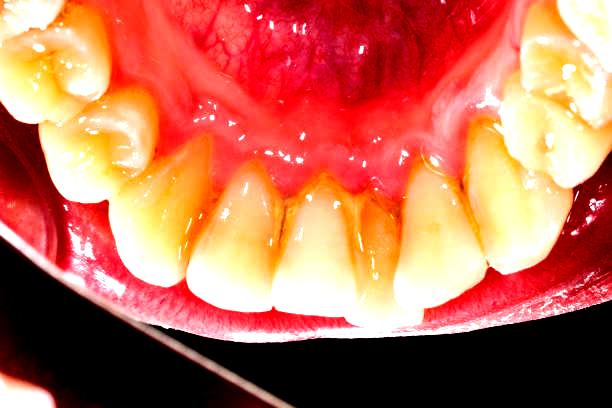
Condition: Gingivitis